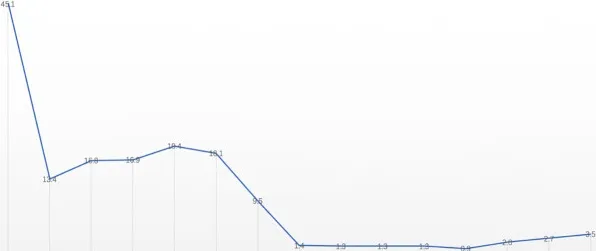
SCC antigen levels during treatment and observation (reference range 0-2.5 ng/mL). SCC, squamous cell carcinoma.
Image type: pathology (masson_trichrome)